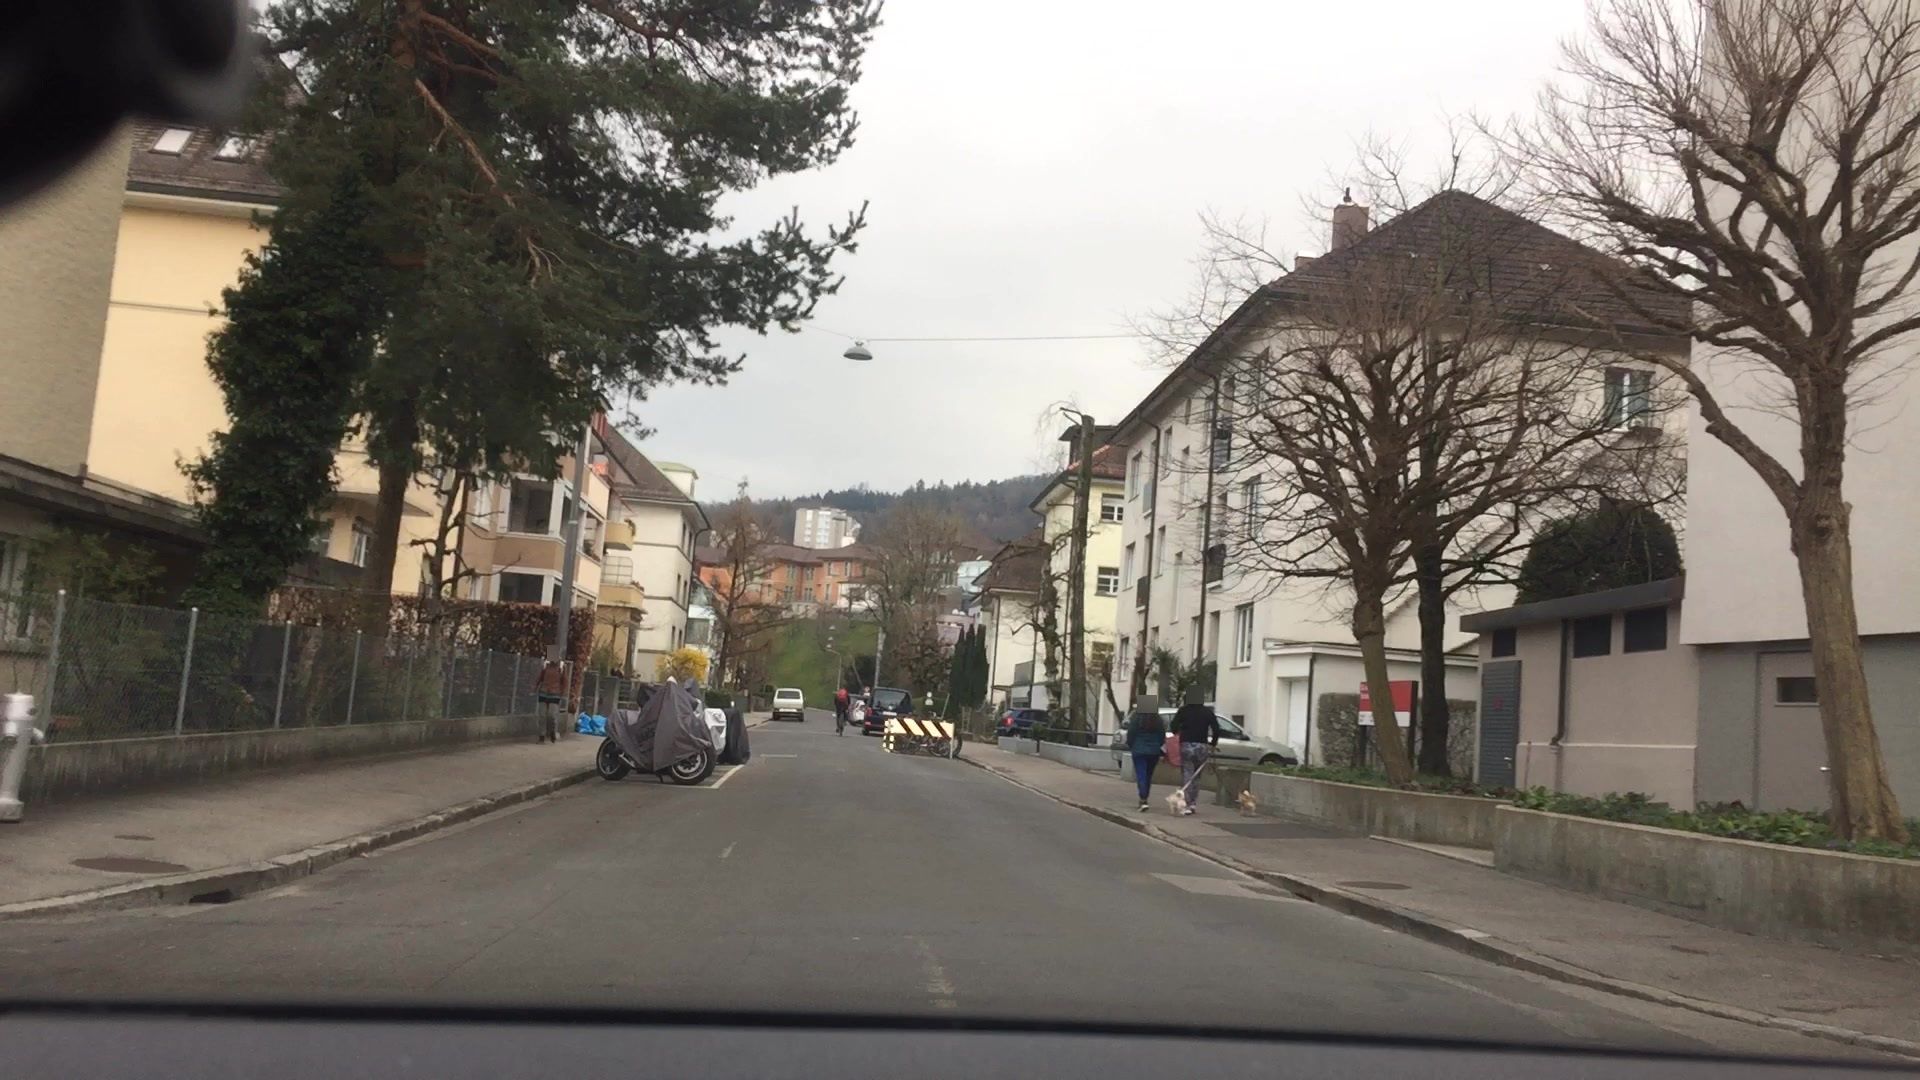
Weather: cloudy
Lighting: day
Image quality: good
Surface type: driving surface
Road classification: residential
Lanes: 1
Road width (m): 2
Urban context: urban centre
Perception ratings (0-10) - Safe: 6.33, Lively: 6.35, Beautiful: 6.56, Boring: 4.86, Depressing: 3.52, Wealthy: 5.8